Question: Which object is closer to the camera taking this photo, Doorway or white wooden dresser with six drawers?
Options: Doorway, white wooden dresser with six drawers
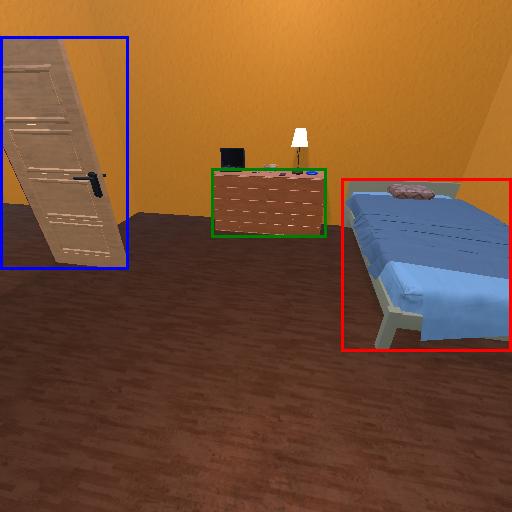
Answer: Doorway